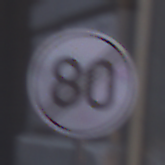
Verkehrszeichen: EndeGeschwindigkeit80
Umgebung: Outdoor, Urban
Tageszeit: MorningAfternoon
Wetter: PartlyCloudy
Licht: Natural
Jahreszeit: NotSpecified
Kontrast: MediumContrast